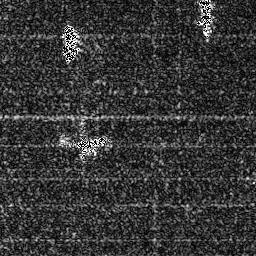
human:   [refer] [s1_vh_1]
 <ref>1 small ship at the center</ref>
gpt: <box>[[29, 52, 41, 57, 0]]</box>